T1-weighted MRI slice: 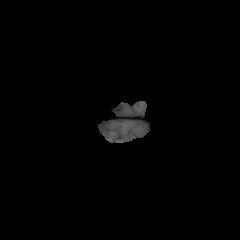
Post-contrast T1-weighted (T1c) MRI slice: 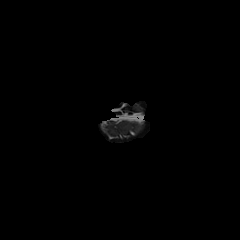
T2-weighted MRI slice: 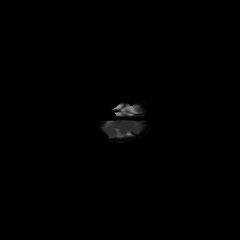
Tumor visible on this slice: no